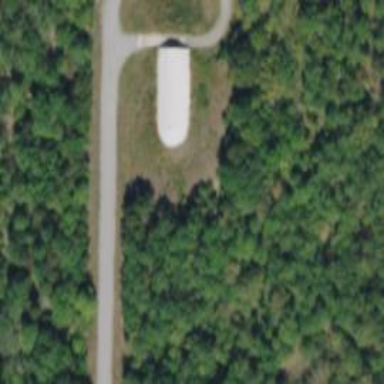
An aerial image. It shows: Military bunker for protection and defense.